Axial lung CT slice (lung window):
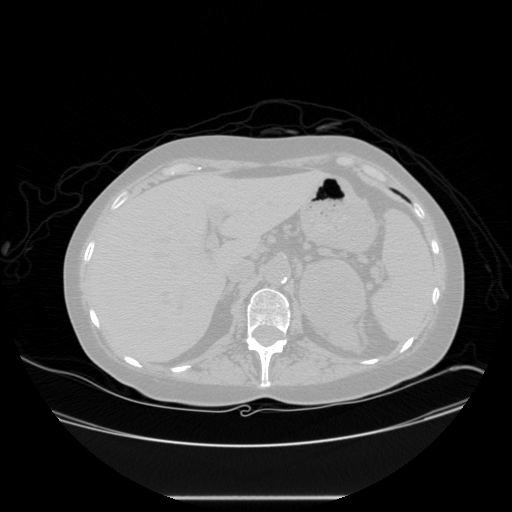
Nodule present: no